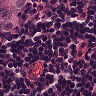
Metastatic tissue present: yes